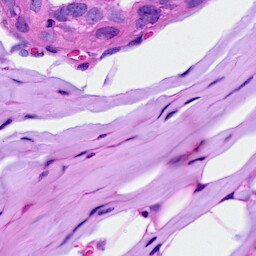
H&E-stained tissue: Breast